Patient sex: M
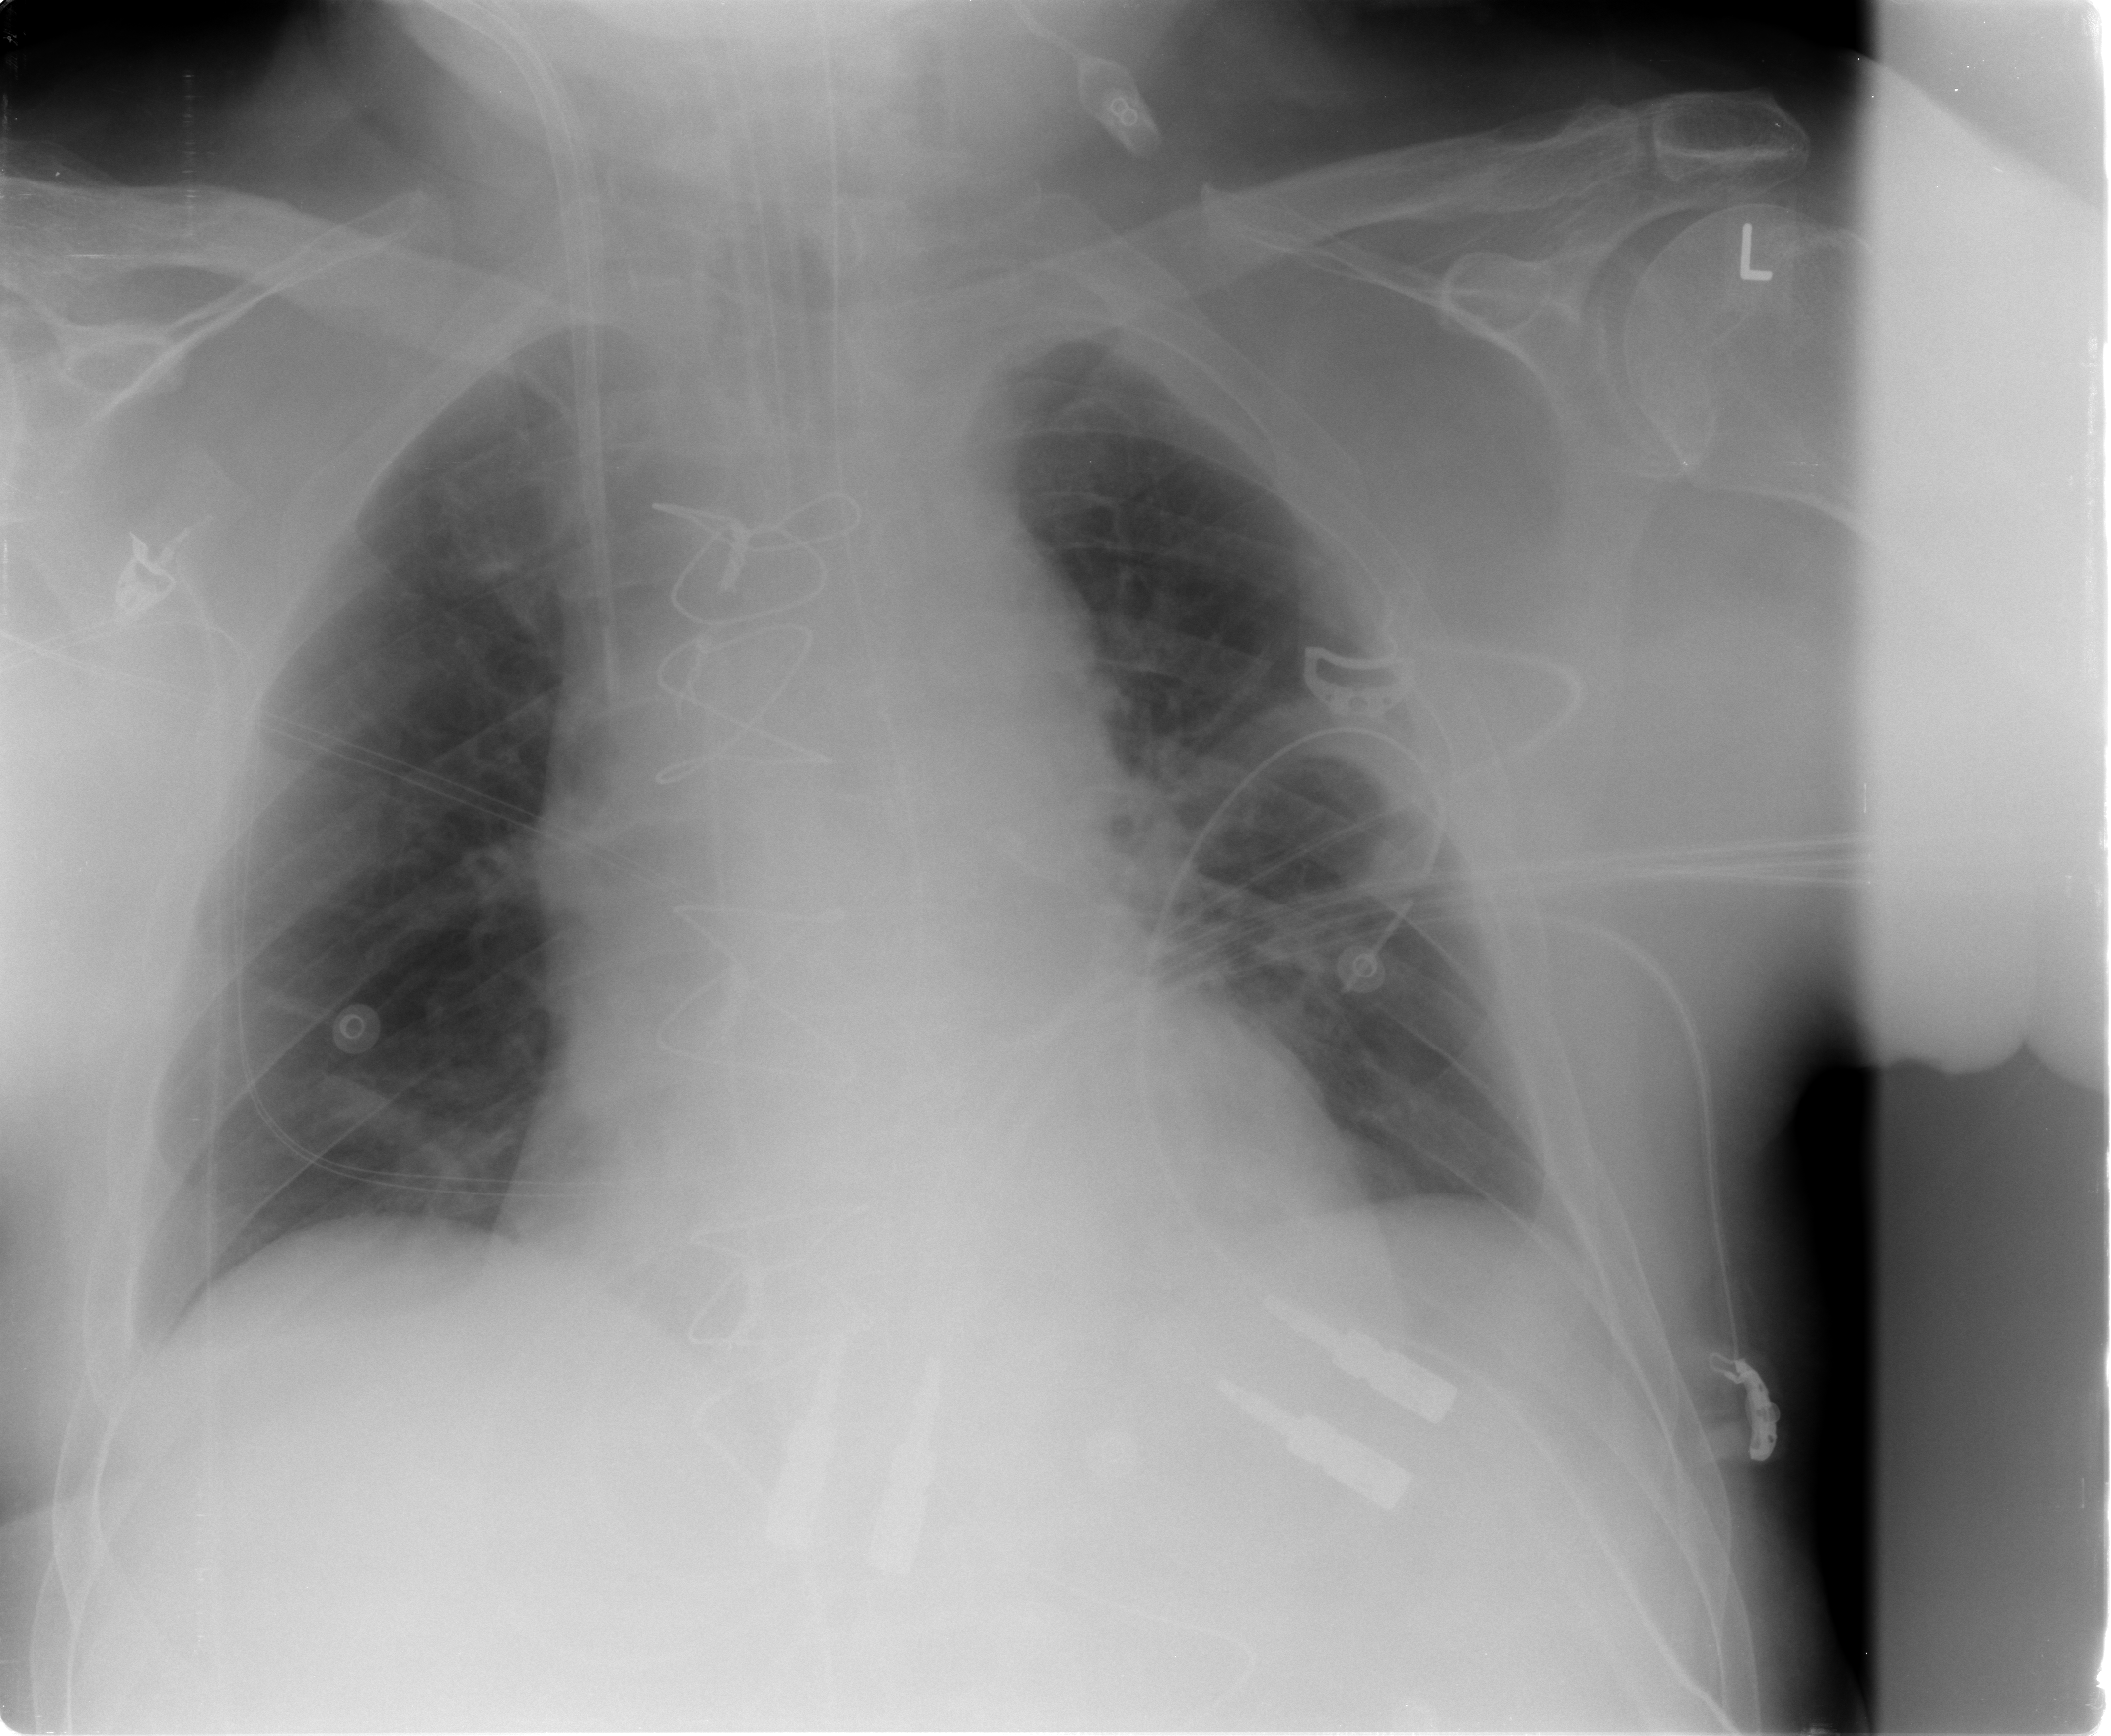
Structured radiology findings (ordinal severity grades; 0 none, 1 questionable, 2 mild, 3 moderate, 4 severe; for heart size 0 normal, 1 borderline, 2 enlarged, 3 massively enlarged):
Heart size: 2
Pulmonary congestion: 1
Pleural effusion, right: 0
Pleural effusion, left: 0
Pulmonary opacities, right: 0
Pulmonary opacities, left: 0
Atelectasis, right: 1
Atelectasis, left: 1